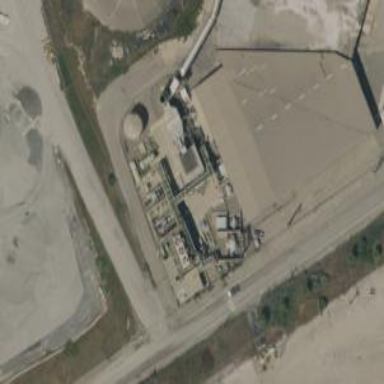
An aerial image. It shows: Gas-powered generator. It is gas turbine type generator.